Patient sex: M
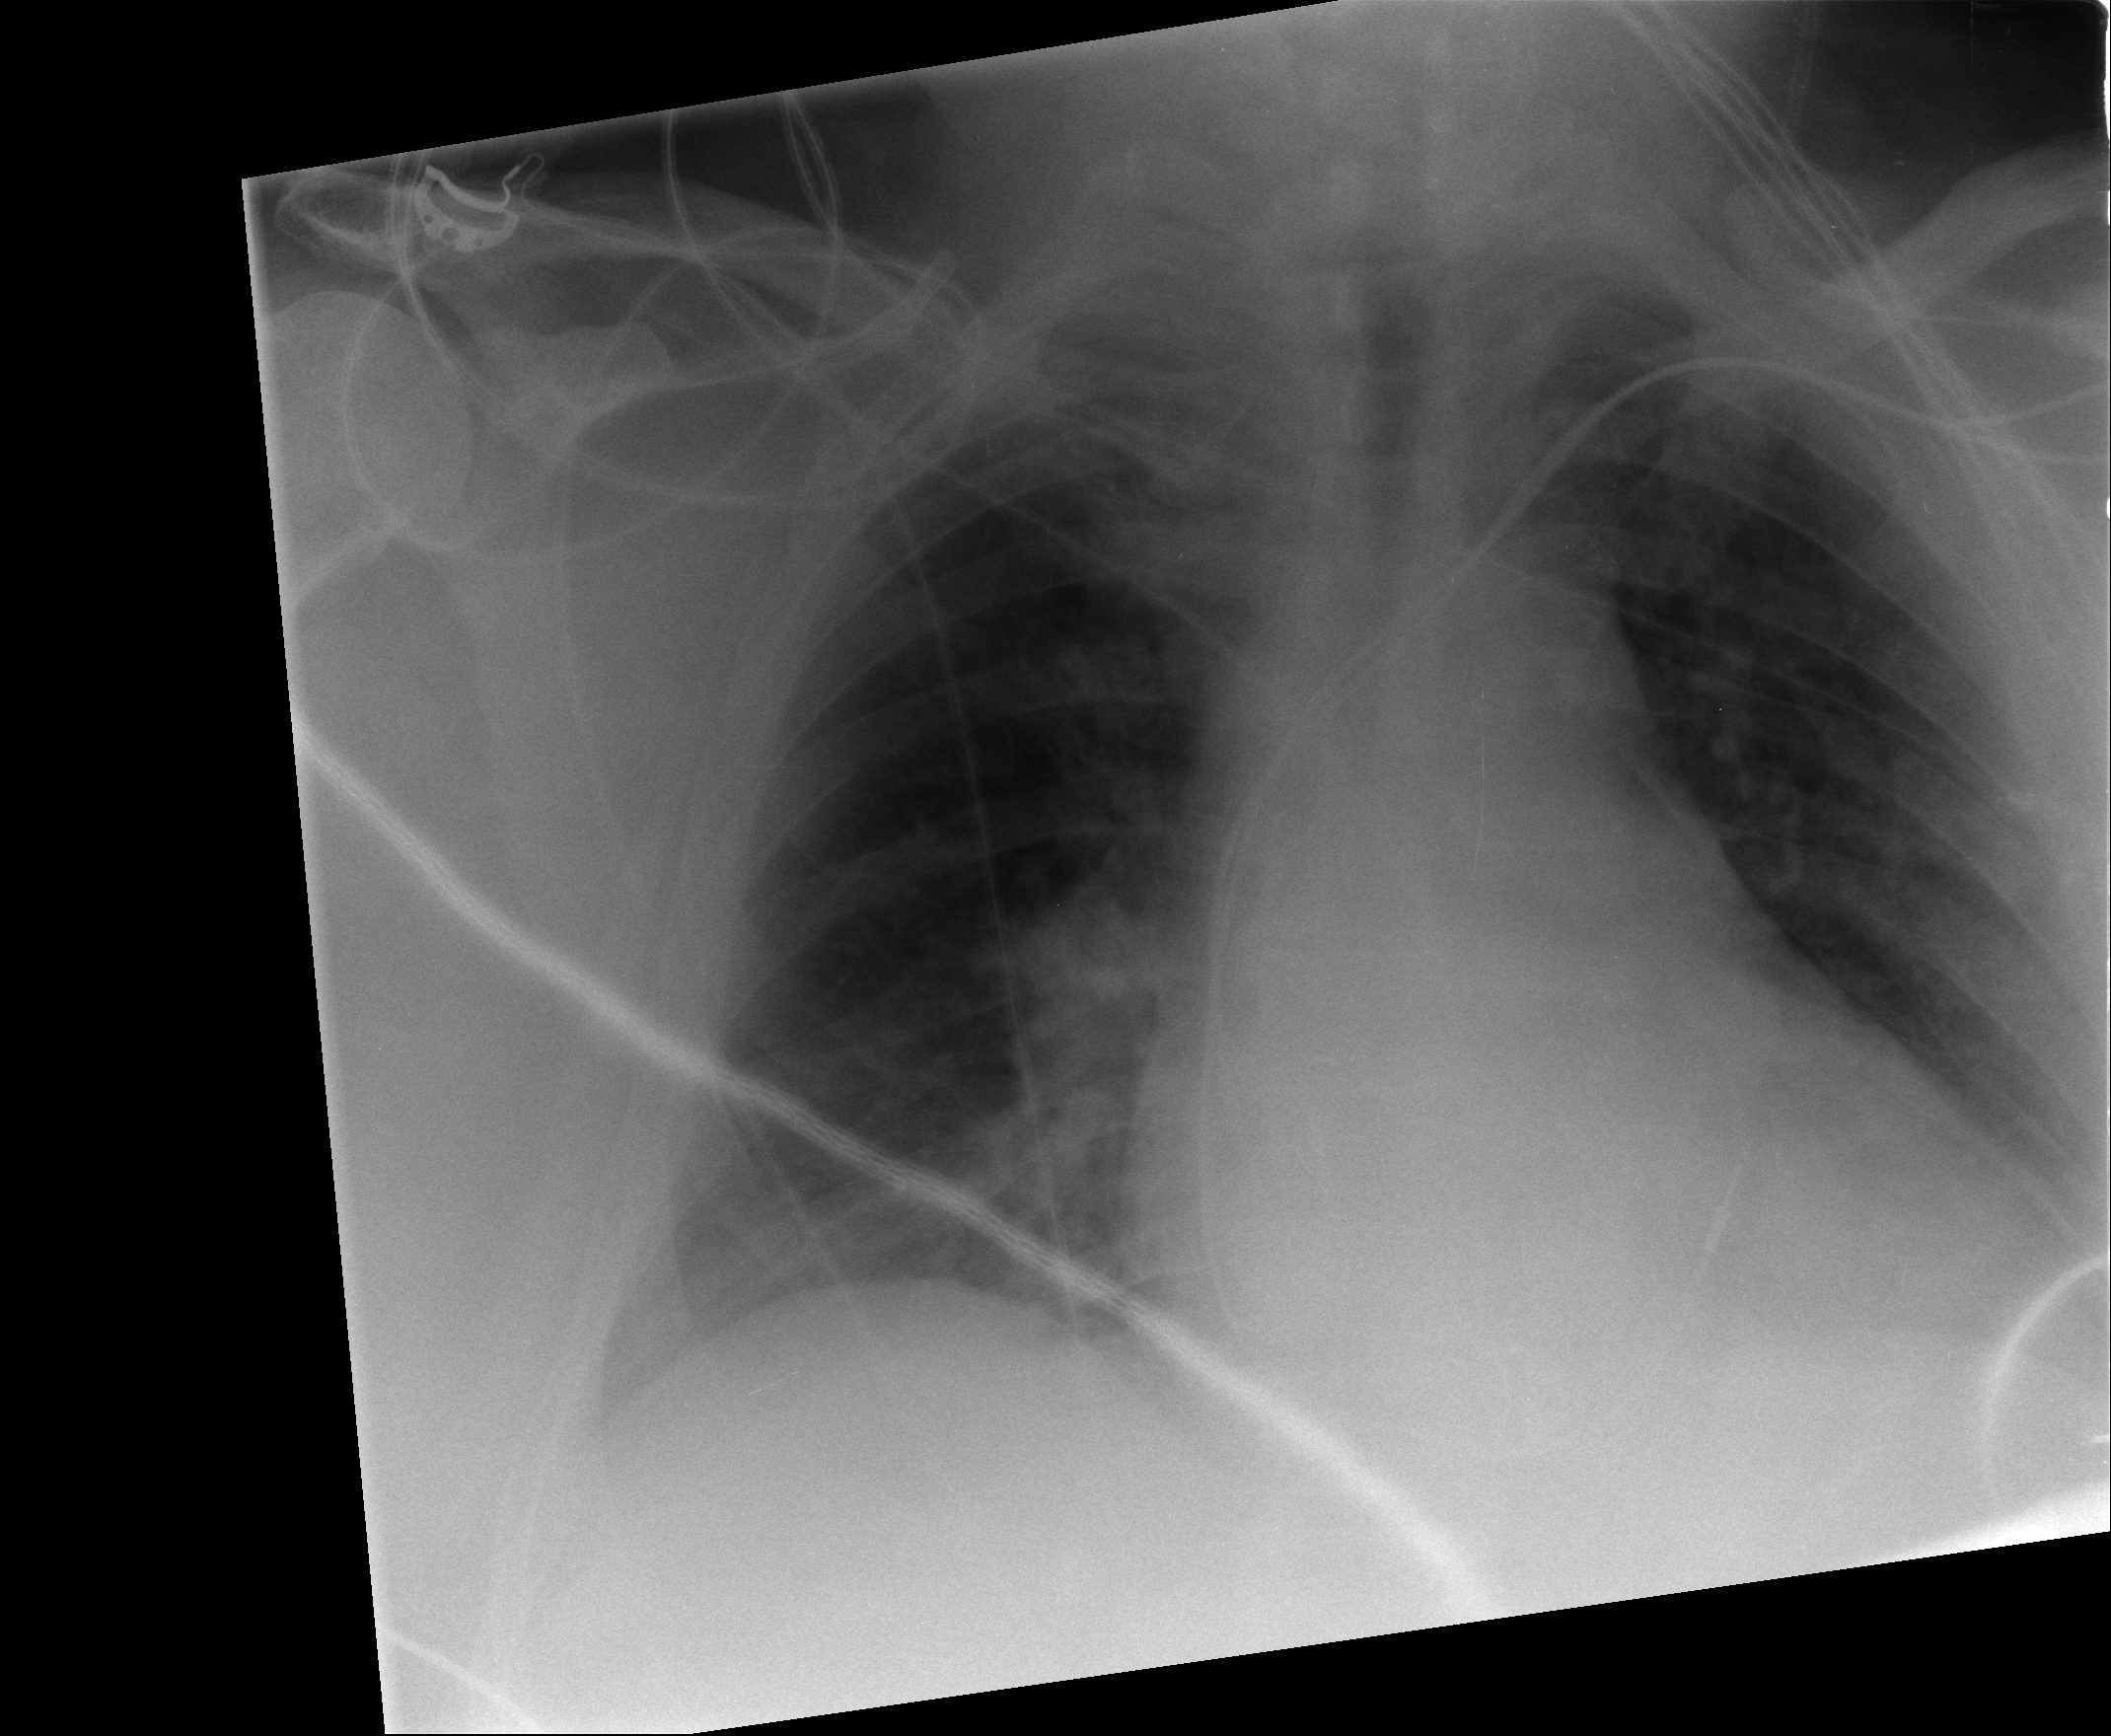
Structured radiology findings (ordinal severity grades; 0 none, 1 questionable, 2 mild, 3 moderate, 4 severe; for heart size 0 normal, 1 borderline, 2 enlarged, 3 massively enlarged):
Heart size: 1
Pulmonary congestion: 0
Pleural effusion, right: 0
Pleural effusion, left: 0
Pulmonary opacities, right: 0
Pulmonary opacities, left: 0
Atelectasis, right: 1
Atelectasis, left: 1